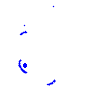
Particle: pion